Question: I have this image:

What I want to do is to add a UITapGestureRecognizer to this image (or I can split the image in the different parts it consists of and add for each part a UITapGestureRecognizer) in order to have different actions according to the leaf tapped. If I split the image in different images each for each leaf the UIImageViews will probably overlap and tapping on one will be recognized as a tap on another one. Having just one image implies knowing the points of the screen that belongs to a leaf rather than to another one.
Any clues on how to do it would be really appreciated.
Thanks
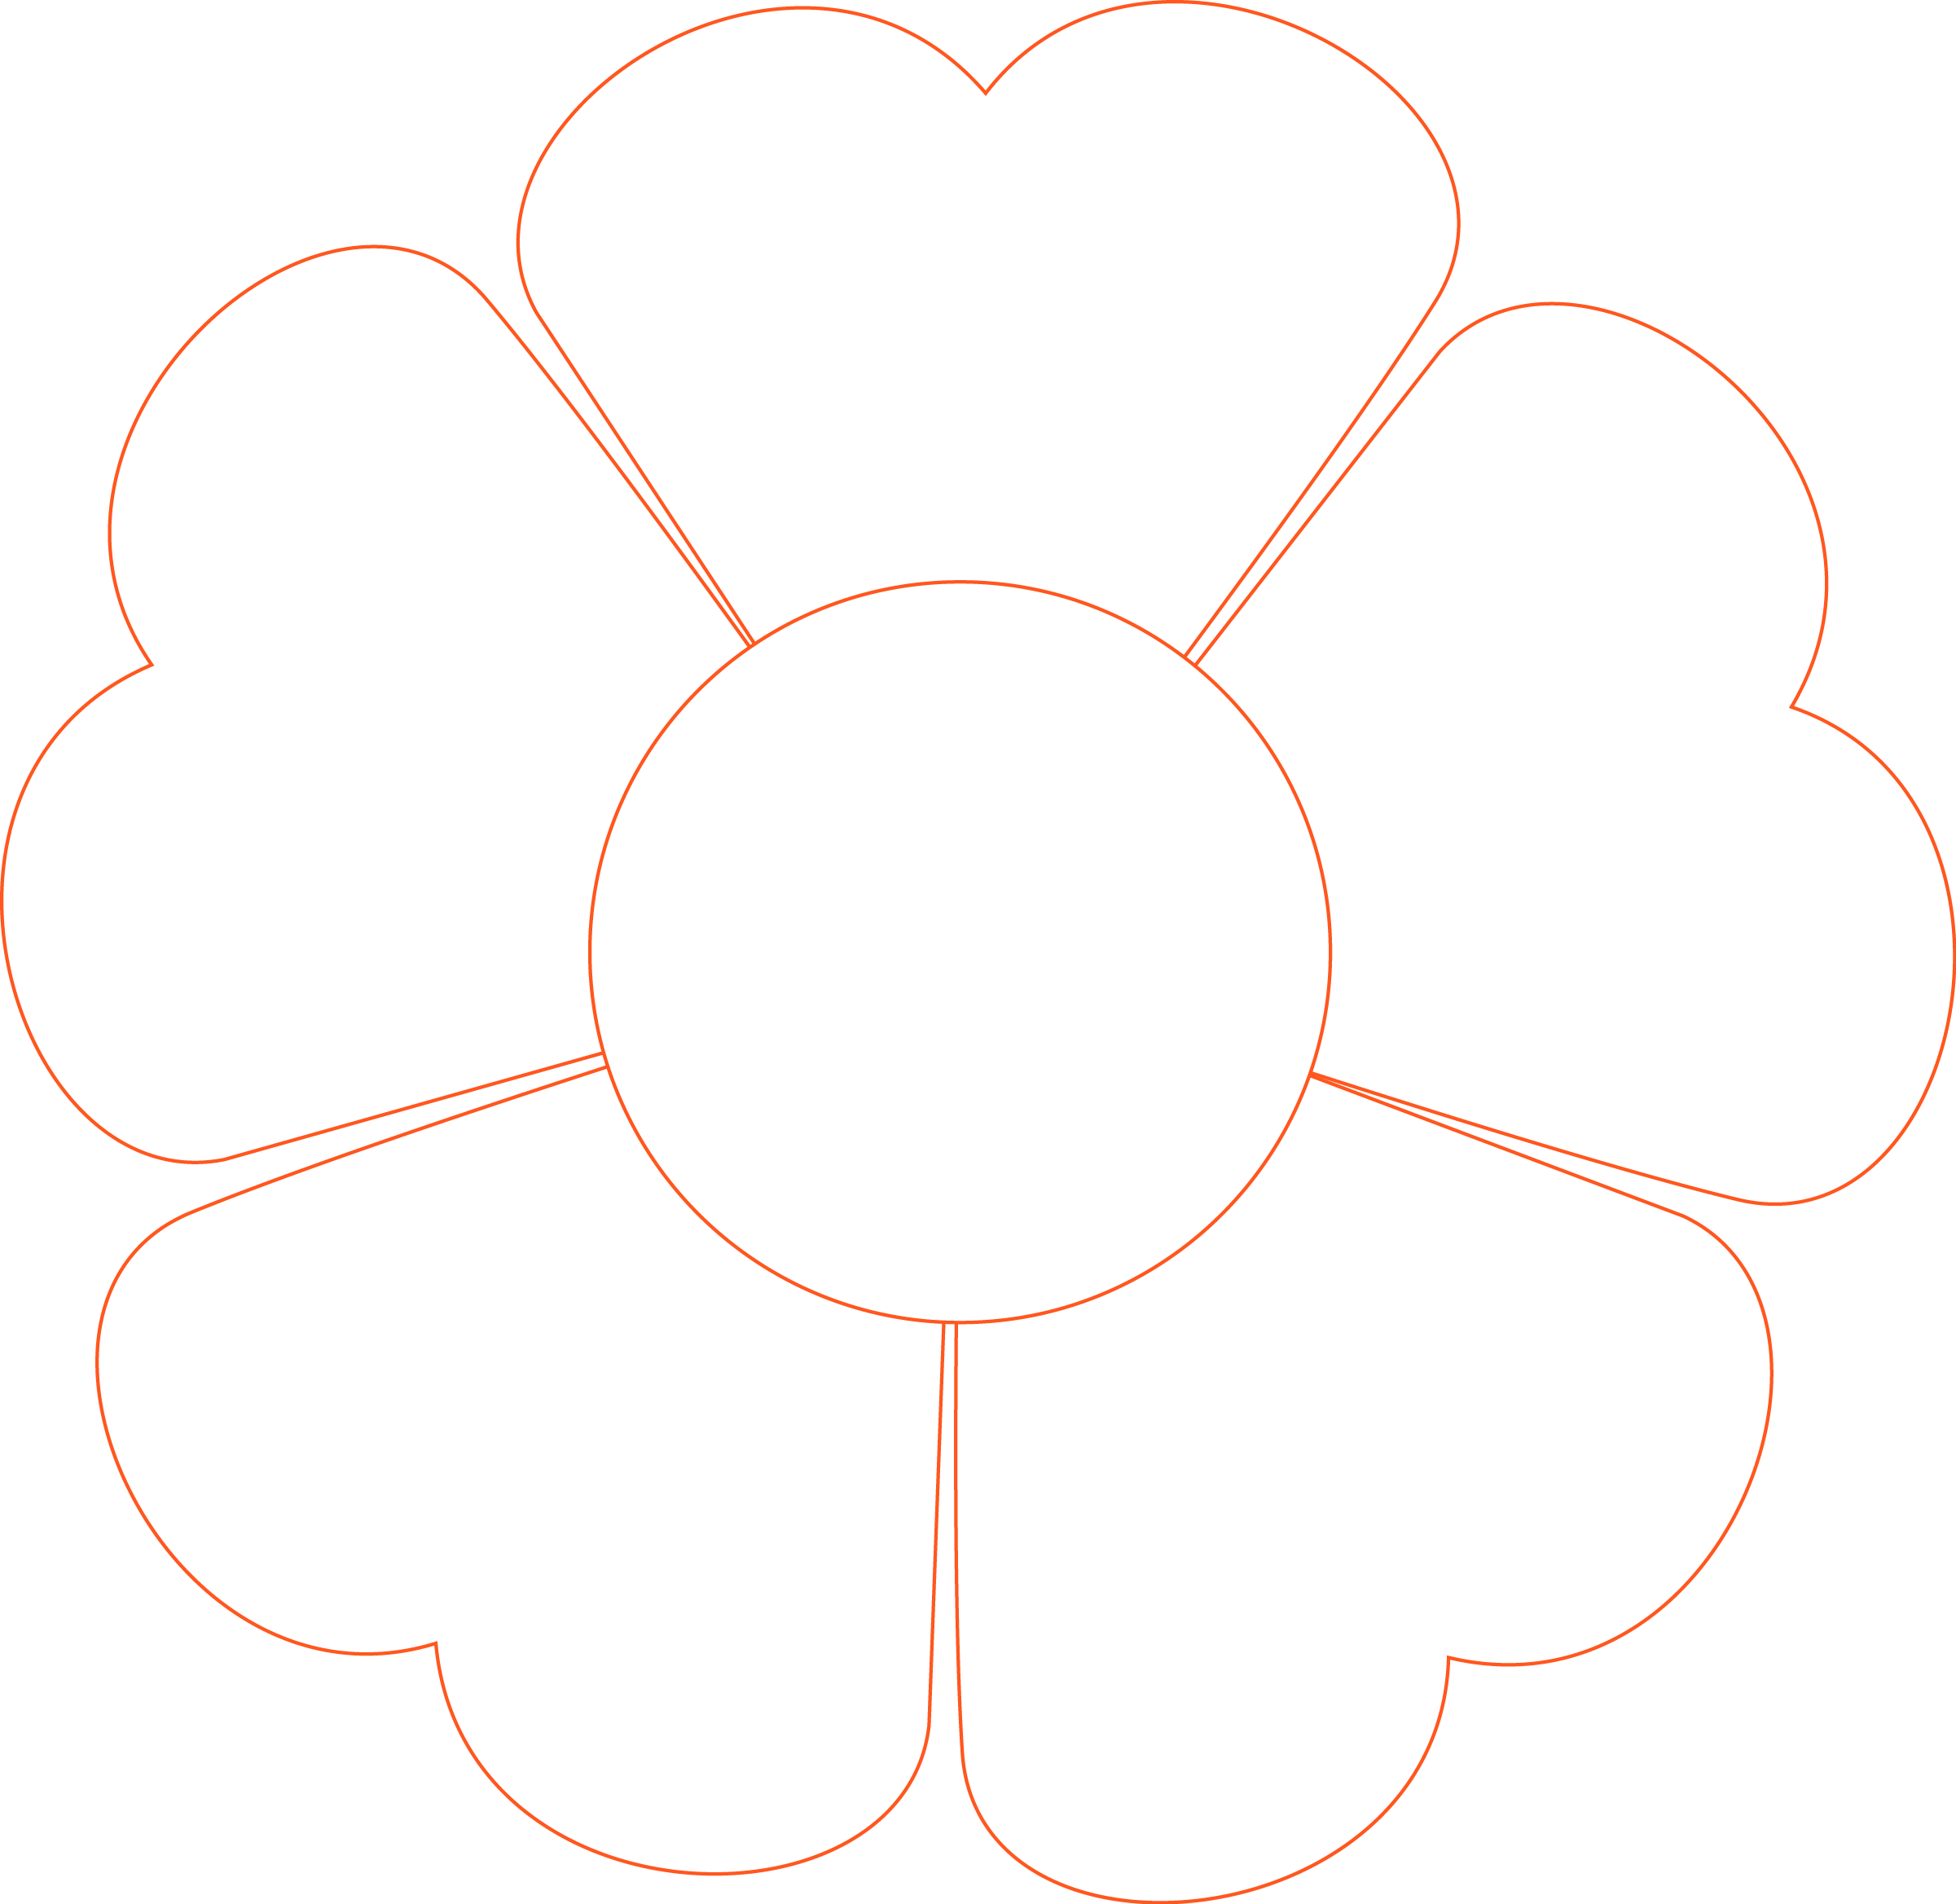
Answer: Change your behavior by examining the gesture recognizer's 'locationInView:'.
If you handle the image as one unit, implement this in your gesture recognizer call back to decide which "leaf" (if any) was tapped.
If you handle the image as multiple images, you could also implement it in your callback, or you could also implement in, e.g., your delegate's 'gestureRecognizerShouldBegin:' to suppress events for touches outside the leaf as drawn.
EDIT: I didn't realize that you might also be looking for assistance on figuring out whether a point lies within a leaf. @PhillipMills is correct on this point: we need to know how you are drawing the image.
FOLLOW-UP: This is somewhat outside my area of expertise.
The approach (from a hit-testing standpoint) is to do what @PhillipMills suggested, using Quartz drawing and 'CGPathContainsPoint()'. If you have detailed graphics that you need rendered as a PNG, you could certainly construct a simple path that would be (virtually) overlayed to allow hit testing.
Your other options, AFAIK, are to do hit testing mathematically, but you would basically be reimplementing 'CGPathContainsPoint()' but without a path, or to employ various tricks that look at the color of the pixels at your touch point to do hit testing. Googling will turn up some useful results if you go this route, but honestly for a shape as simple as what you've drawn, just use some 'UIBezierPath' code to recreate in code.